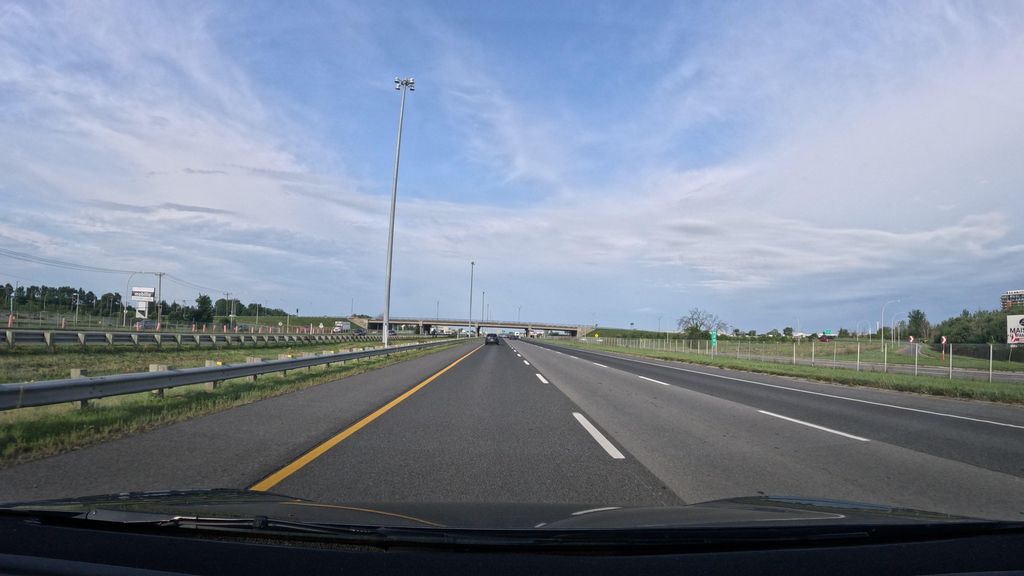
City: montreal